Field crop: tomato
Growth stage: 1
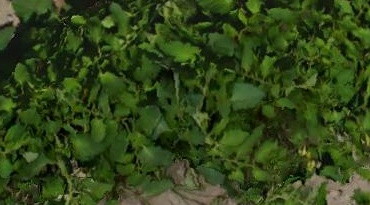
Species: tomato